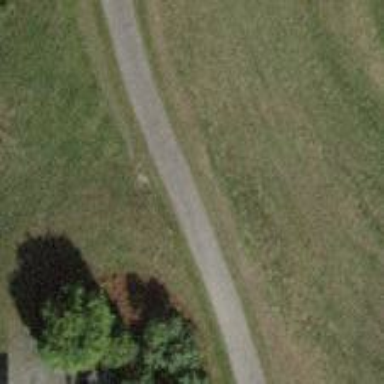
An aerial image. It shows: Asphalt path designated for golf carts.